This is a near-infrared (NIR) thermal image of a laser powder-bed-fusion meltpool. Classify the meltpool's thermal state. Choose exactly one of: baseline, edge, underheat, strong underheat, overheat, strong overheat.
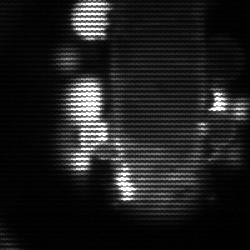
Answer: strong underheat